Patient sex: M
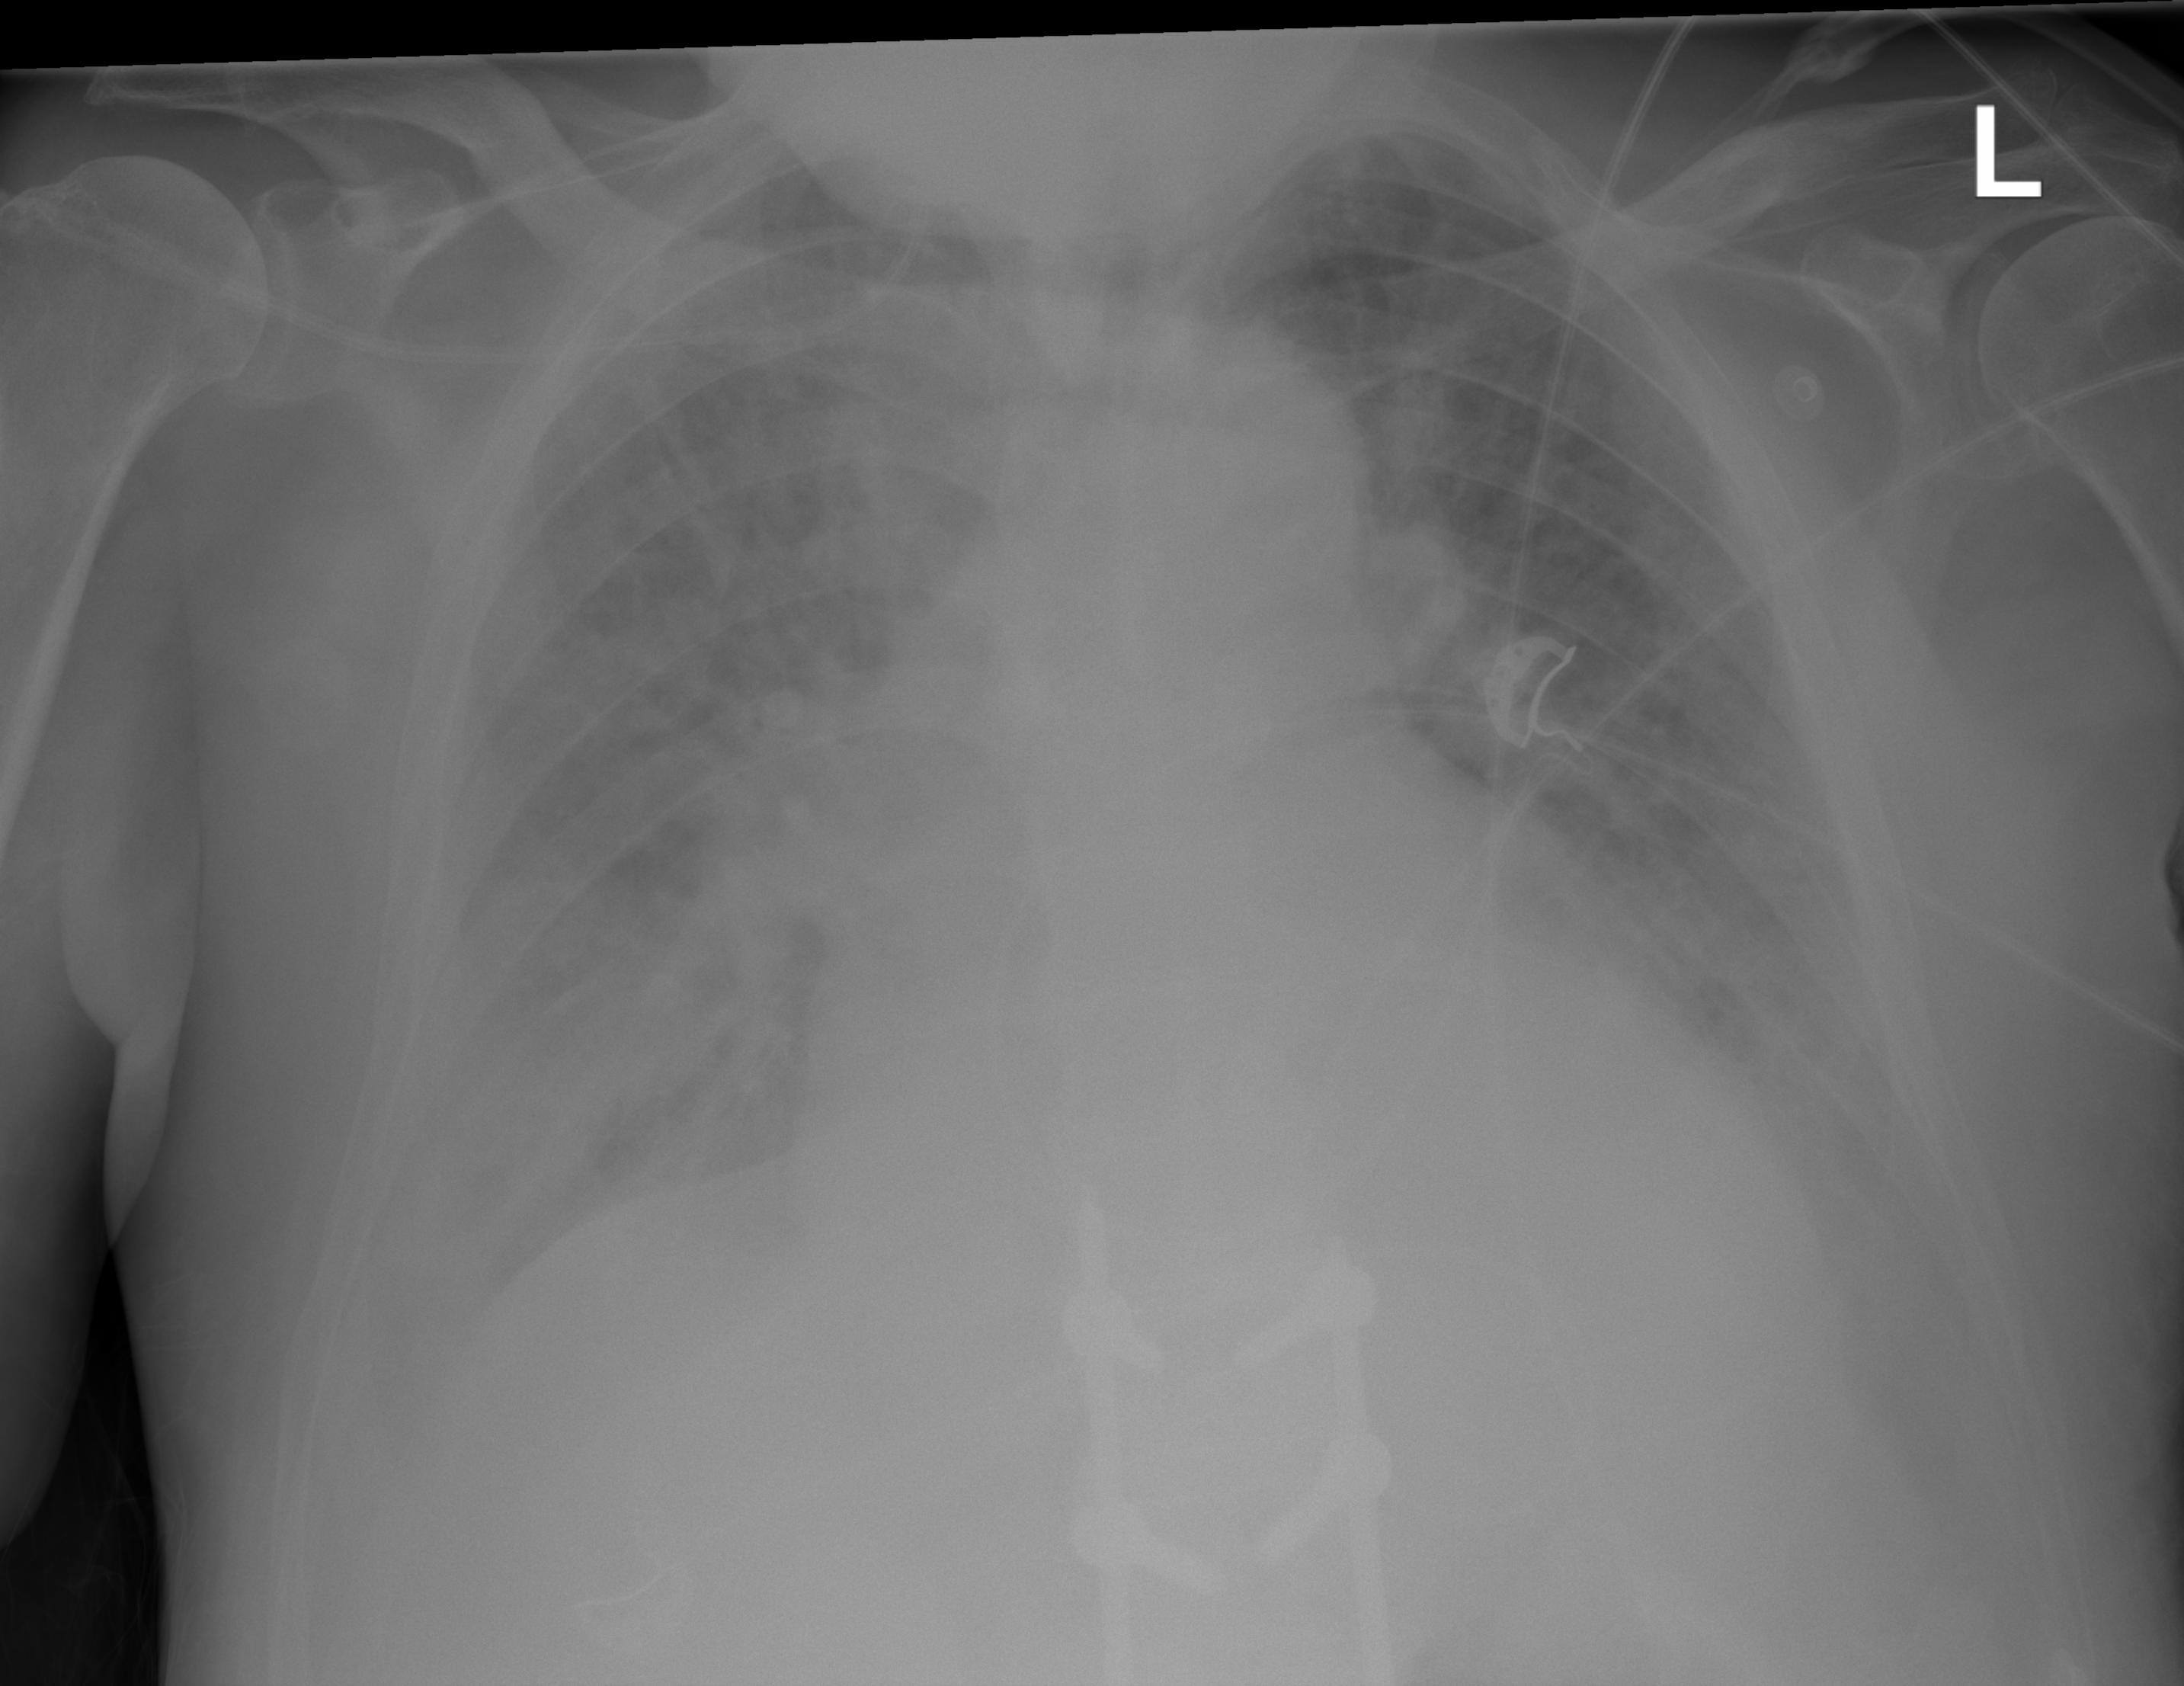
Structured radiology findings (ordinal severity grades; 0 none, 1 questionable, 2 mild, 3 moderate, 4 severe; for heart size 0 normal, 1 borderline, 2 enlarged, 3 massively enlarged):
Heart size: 2
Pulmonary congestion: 3
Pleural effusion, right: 2
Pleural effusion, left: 2
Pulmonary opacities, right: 2
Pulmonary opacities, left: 2
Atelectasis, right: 2
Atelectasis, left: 2